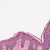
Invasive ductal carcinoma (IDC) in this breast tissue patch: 0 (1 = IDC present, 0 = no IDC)